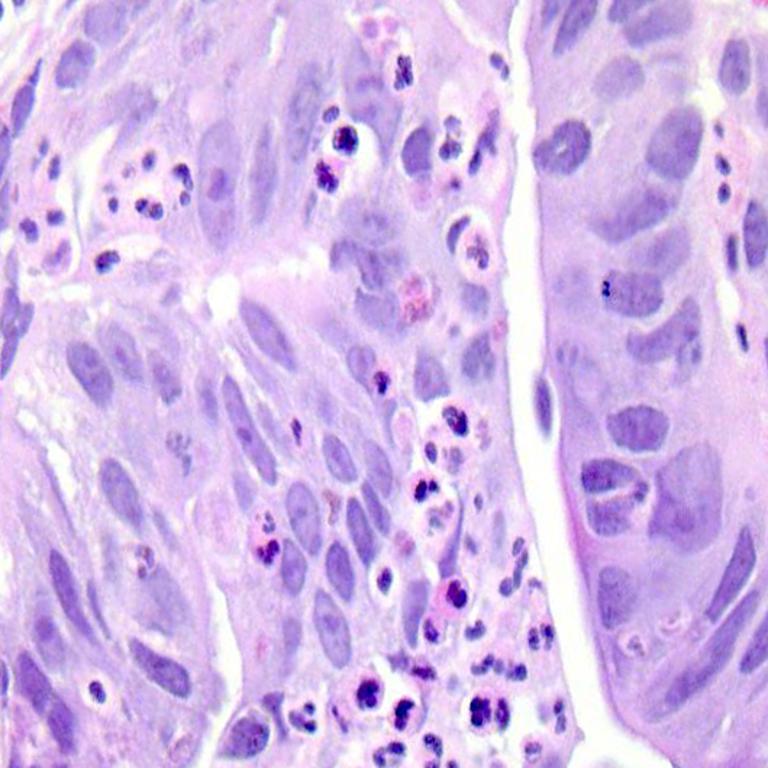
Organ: colon
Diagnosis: adenocarcinomas